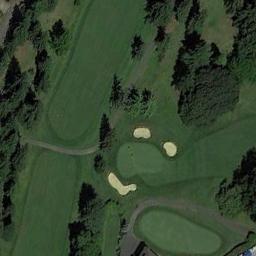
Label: golf_course